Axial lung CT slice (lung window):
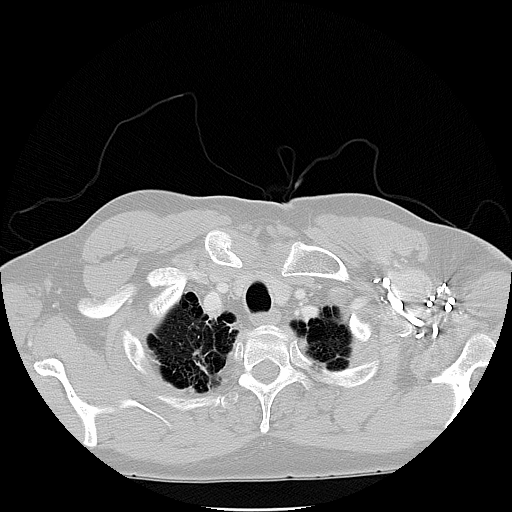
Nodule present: no